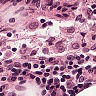
Metastatic tissue present: no